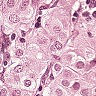
Metastatic tissue present: yes